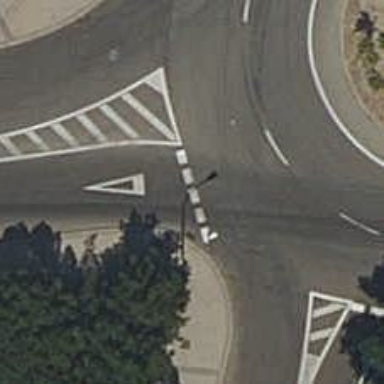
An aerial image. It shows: Road with "give way" sign.